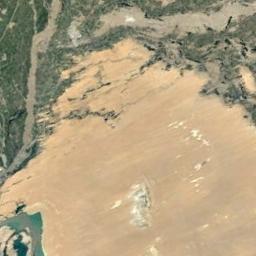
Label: desert